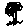
Label: tree